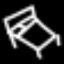
Label: bed